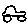
Label: car